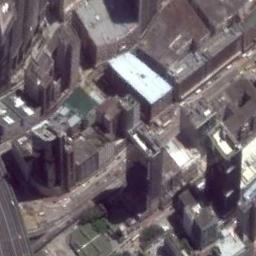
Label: commercial_area